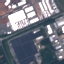
Land use / land cover class: Industrial